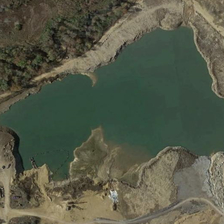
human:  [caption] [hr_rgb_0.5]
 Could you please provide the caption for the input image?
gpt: many green trees and barelands are around an irregular green pond .

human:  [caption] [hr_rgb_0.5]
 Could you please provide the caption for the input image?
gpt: many green trees and barelands are around an irregular green pond .

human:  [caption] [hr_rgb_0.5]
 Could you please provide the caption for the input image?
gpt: many green trees and barelands are around an irregular green pond .

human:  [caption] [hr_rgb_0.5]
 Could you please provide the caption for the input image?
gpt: many green trees and barelands are around an irregular green pond .

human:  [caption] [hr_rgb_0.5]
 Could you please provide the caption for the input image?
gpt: many green trees and barelands are around an irregular green pond .